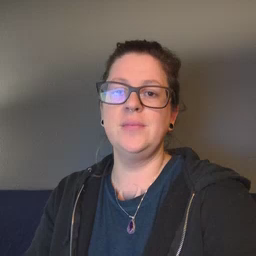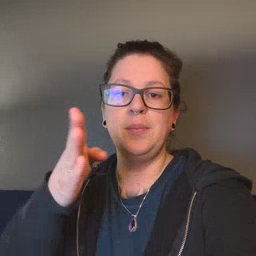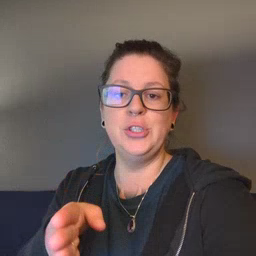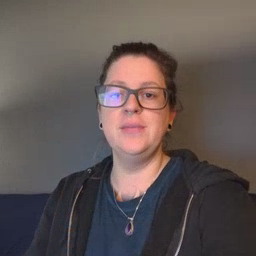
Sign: person